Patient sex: M
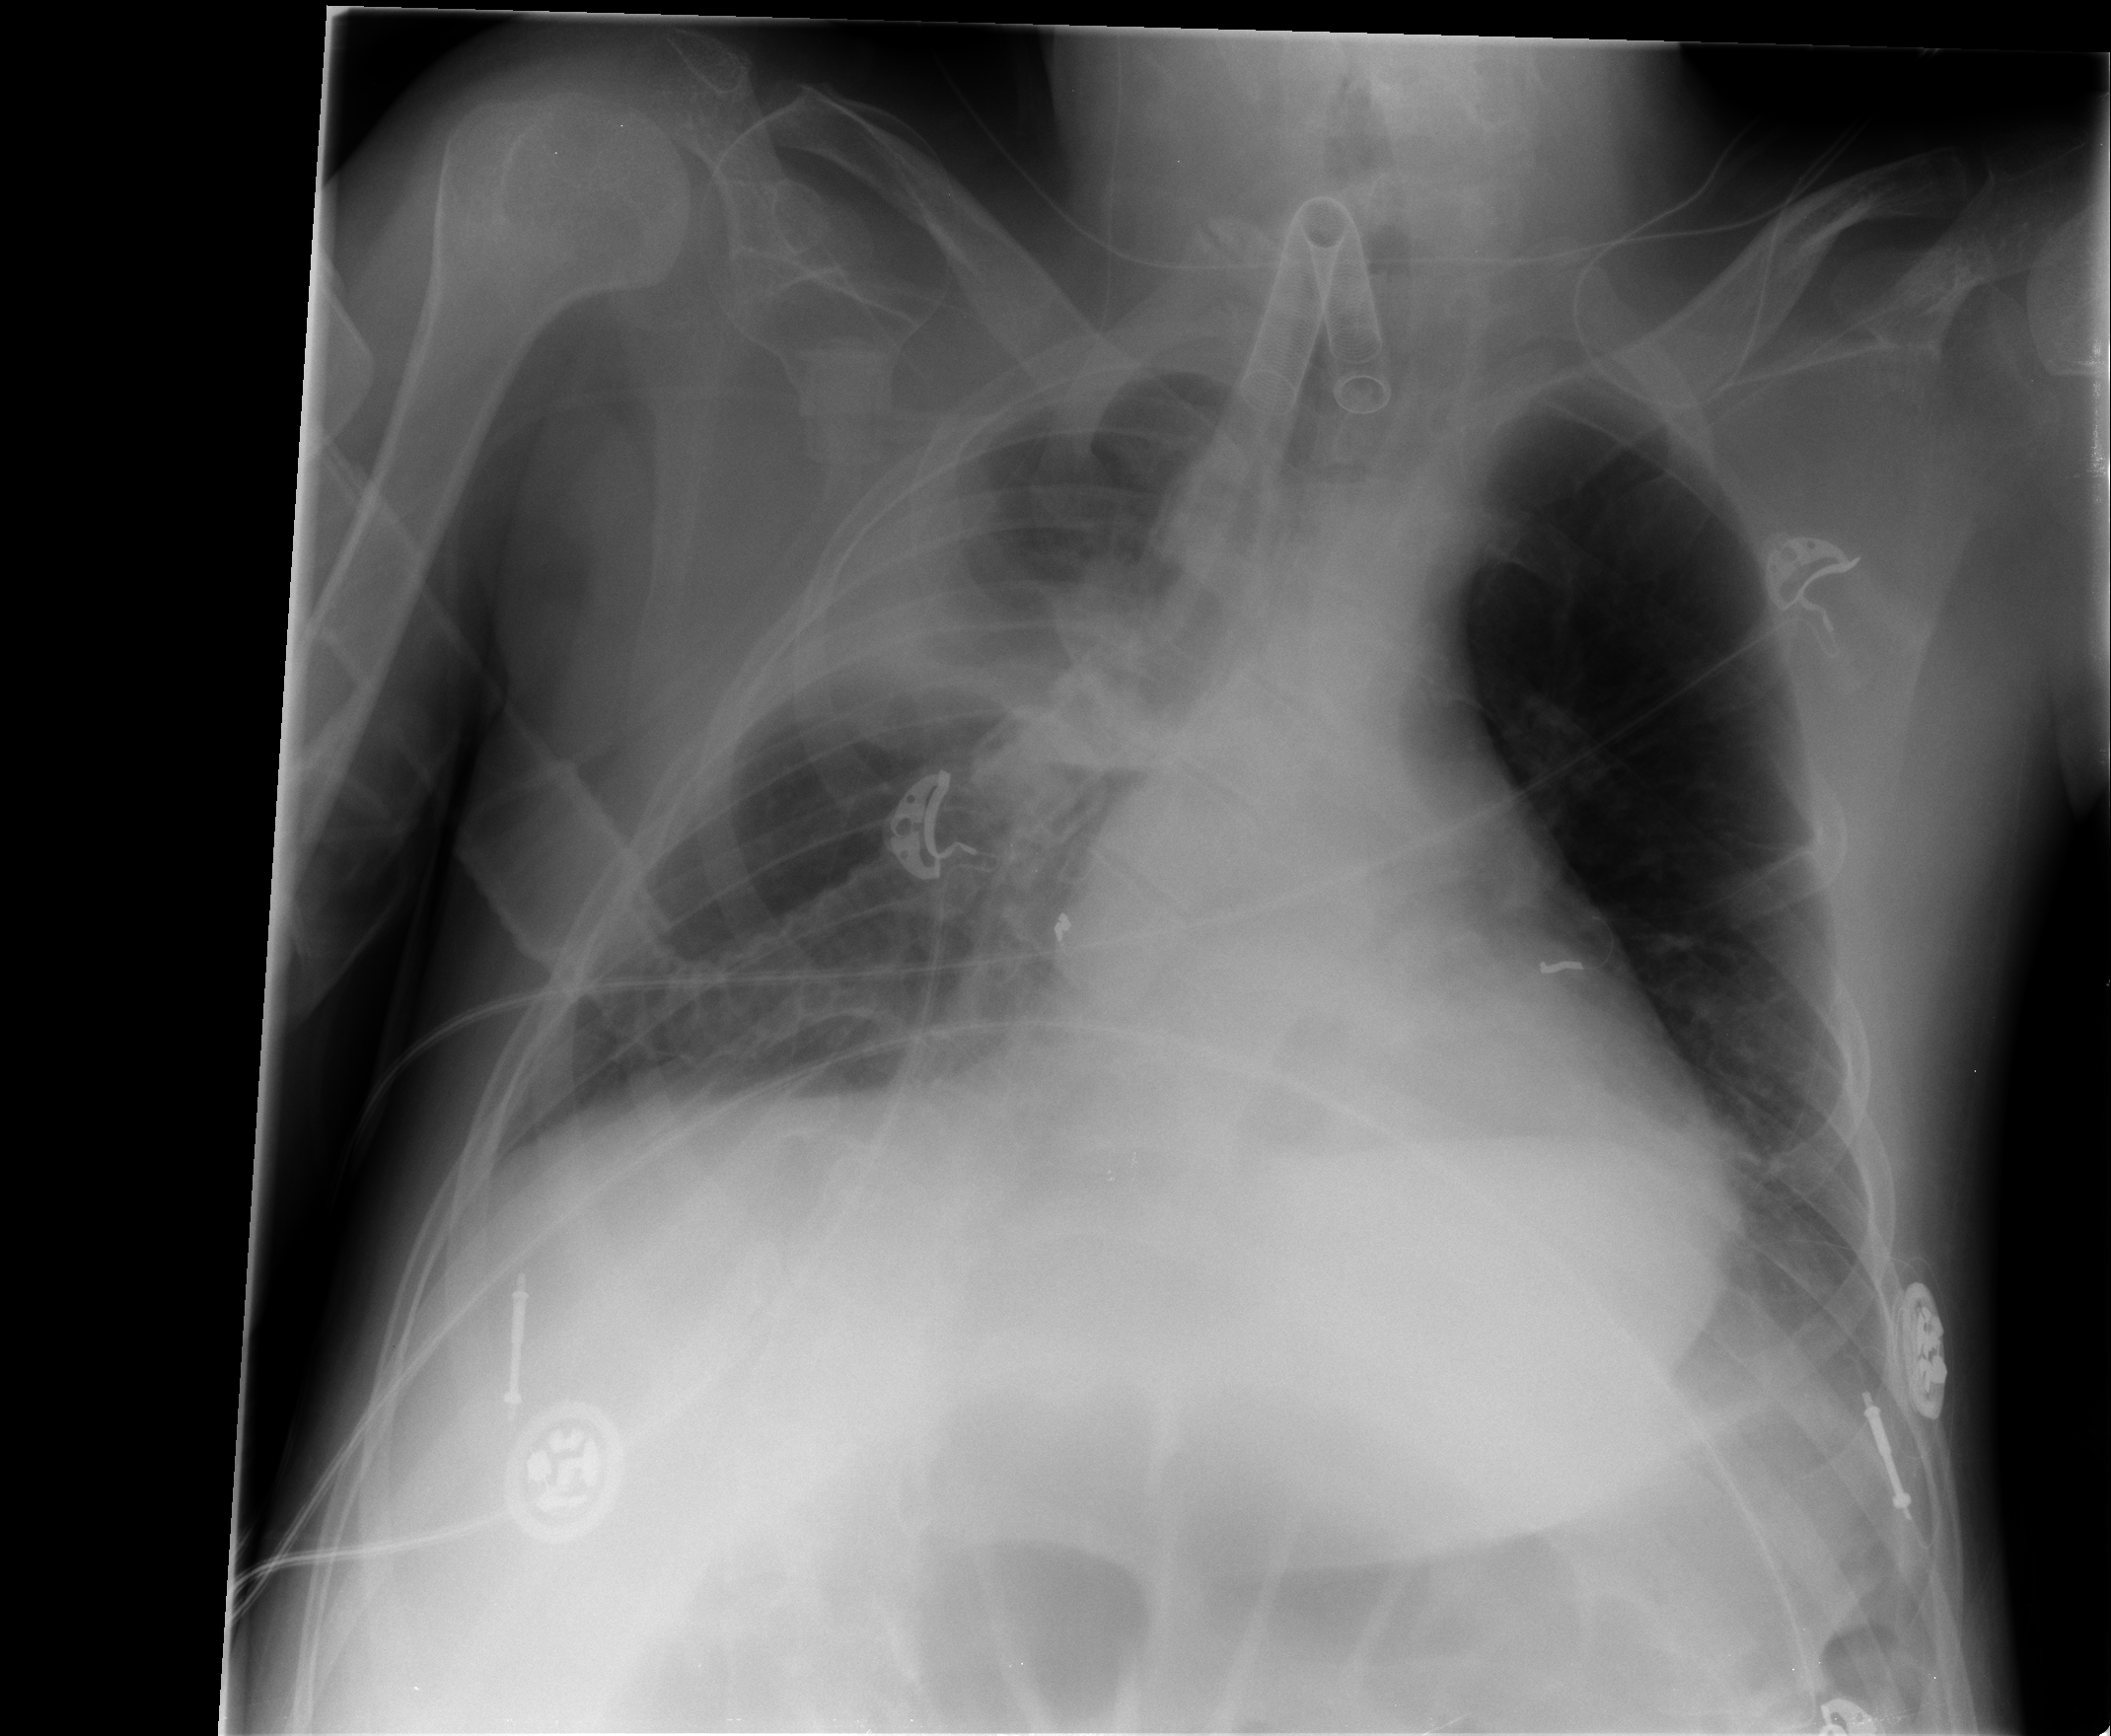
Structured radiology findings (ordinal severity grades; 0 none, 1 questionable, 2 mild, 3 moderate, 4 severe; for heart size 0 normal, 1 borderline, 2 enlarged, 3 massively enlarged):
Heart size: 2
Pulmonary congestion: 0
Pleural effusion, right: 2
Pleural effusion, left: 0
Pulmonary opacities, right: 2
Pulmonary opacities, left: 0
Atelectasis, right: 2
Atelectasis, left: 0